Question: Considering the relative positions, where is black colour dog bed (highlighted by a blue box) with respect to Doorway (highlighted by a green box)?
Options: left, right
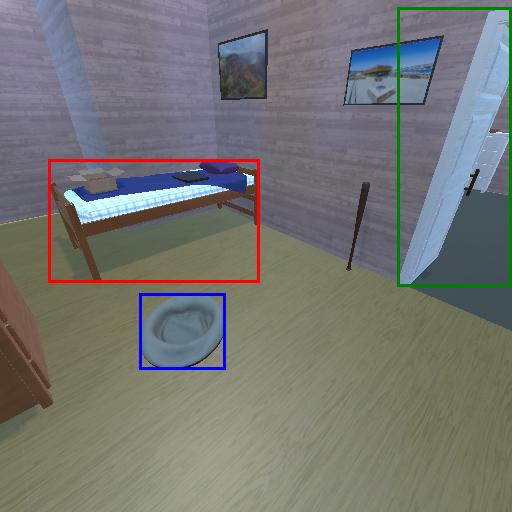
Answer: left